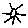
Label: sun